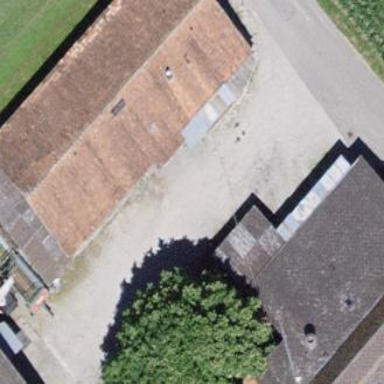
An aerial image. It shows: Shed.